Interaction volume radius: 5 \u00c5
Interaction volume height: 45 \u00c5
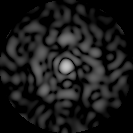
Disorder parameter: 0.7824